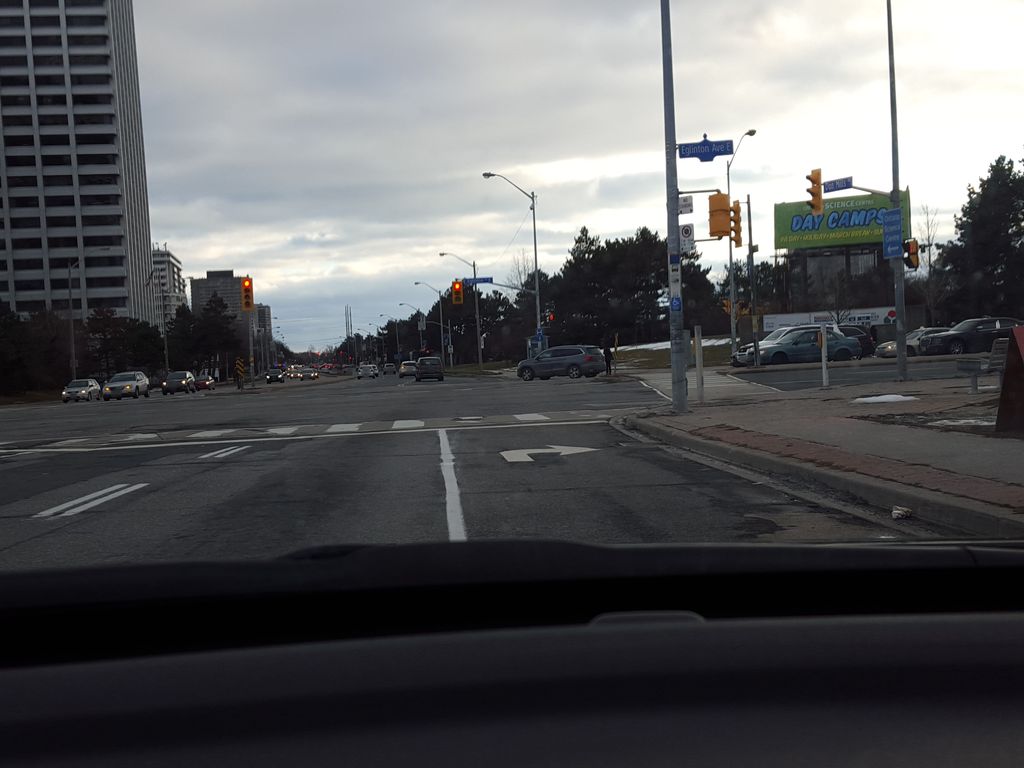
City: toronto